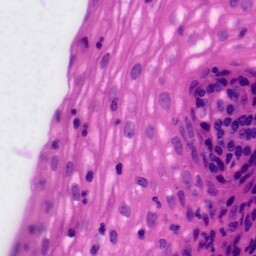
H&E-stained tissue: Tonsil